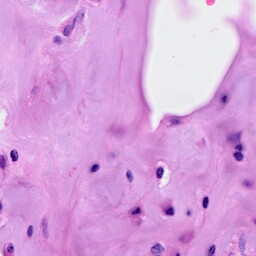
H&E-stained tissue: Breast